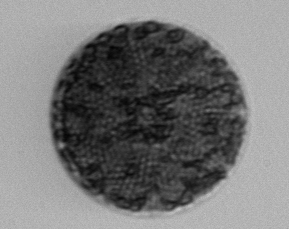
Label: Coscinodiscus